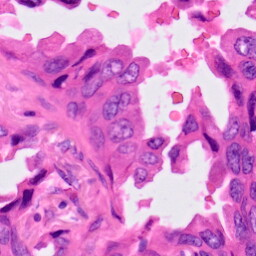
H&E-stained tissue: Lung